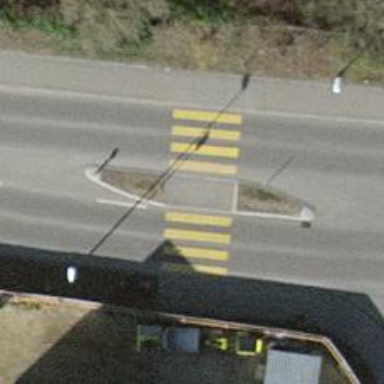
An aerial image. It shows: Uncontrolled crossing with pedestrian island.